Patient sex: M
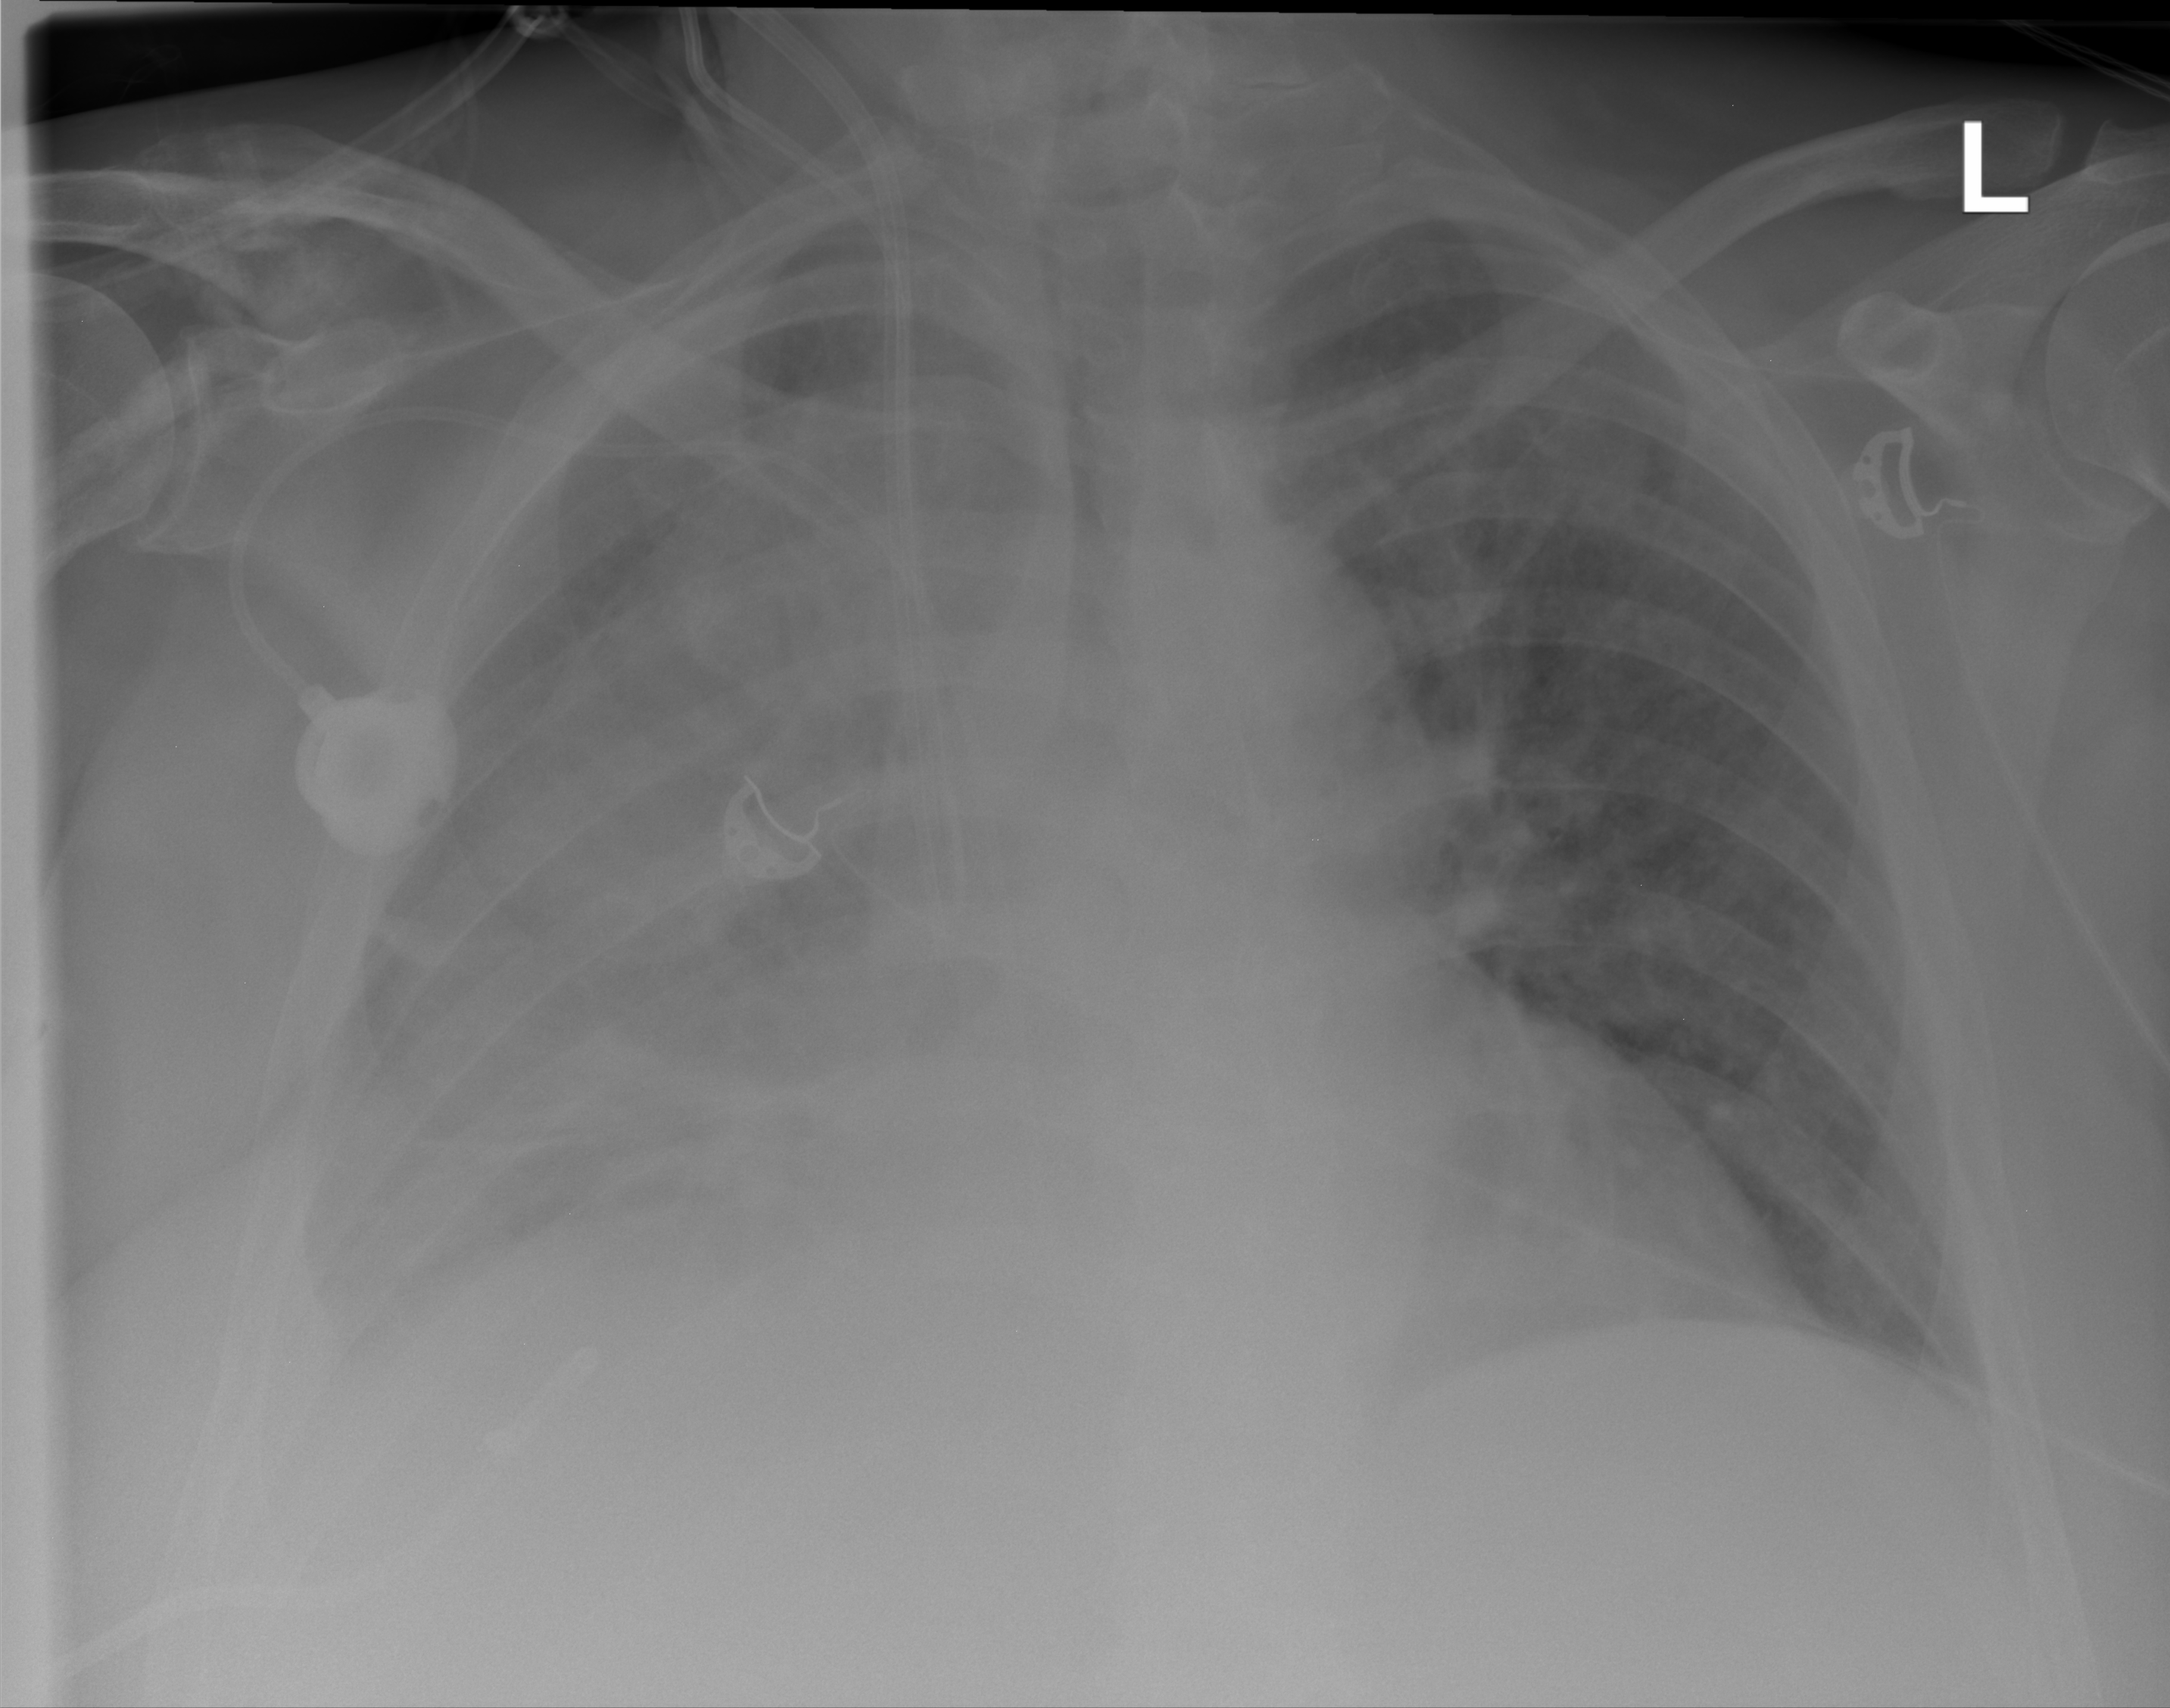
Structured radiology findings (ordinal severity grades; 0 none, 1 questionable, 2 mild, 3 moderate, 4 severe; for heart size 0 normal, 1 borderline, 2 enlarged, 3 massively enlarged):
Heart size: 2
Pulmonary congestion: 2
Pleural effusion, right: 3
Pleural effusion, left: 0
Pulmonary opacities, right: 2
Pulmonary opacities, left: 0
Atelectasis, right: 3
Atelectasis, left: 0